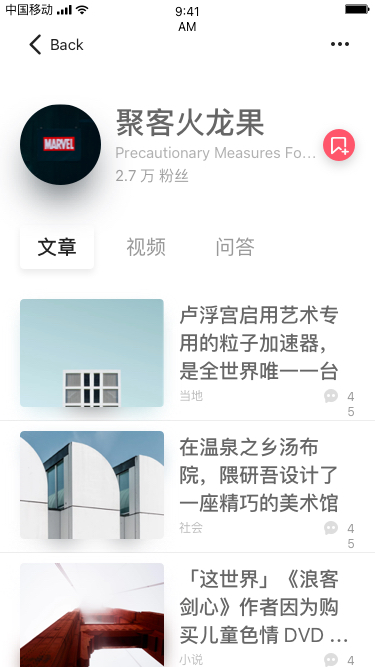
Text in this UI design:
文章
视频
问答
卢浮宫启用艺术专用的粒子加速器，是全世界唯一一台
当地
45
在温泉之乡汤布院，隈研吾设计了一座精巧的美术馆
社会
45
「这世界」《浪客剑心》作者因为购买儿童色情 DVD …
小说
45
聚客火龙果
Precautionary Measures Fo…
2.7 万 粉丝
Back